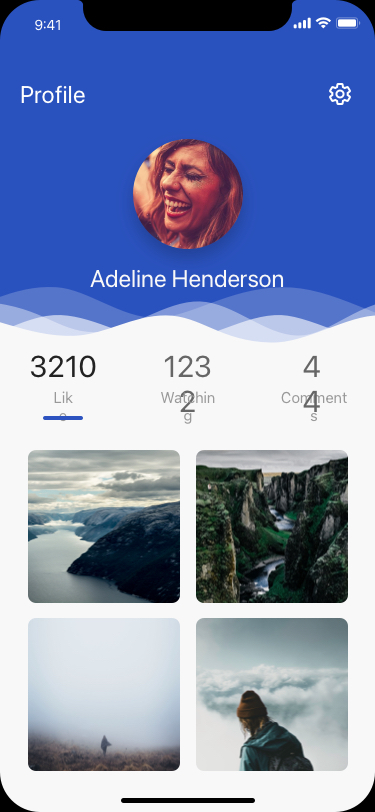
Text in this UI design:
Profile
Adeline Henderson
1232
Watching
Comments
44
3210
Like